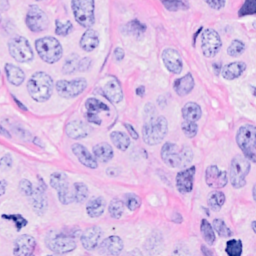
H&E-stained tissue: Breast